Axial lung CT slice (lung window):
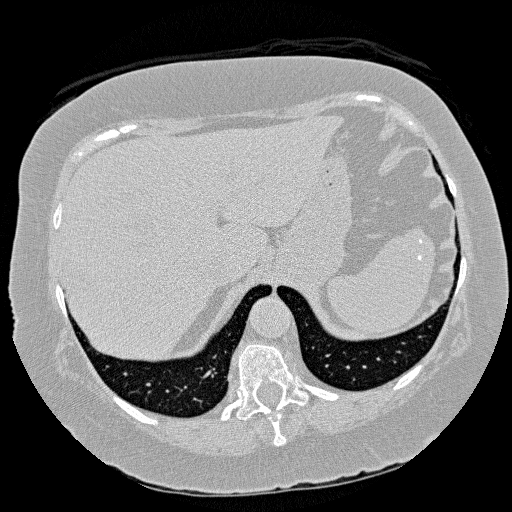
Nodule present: no